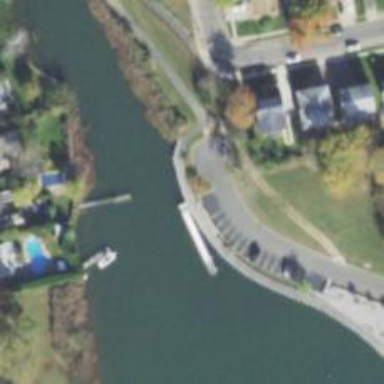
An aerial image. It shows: Footway leading to man-made pier.